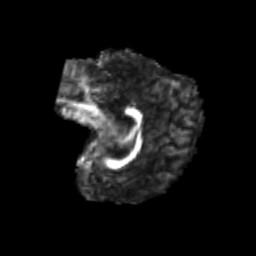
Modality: FA
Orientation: sagittal
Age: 7
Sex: male
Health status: healthy